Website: crate-barrel
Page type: stored-credit-cards
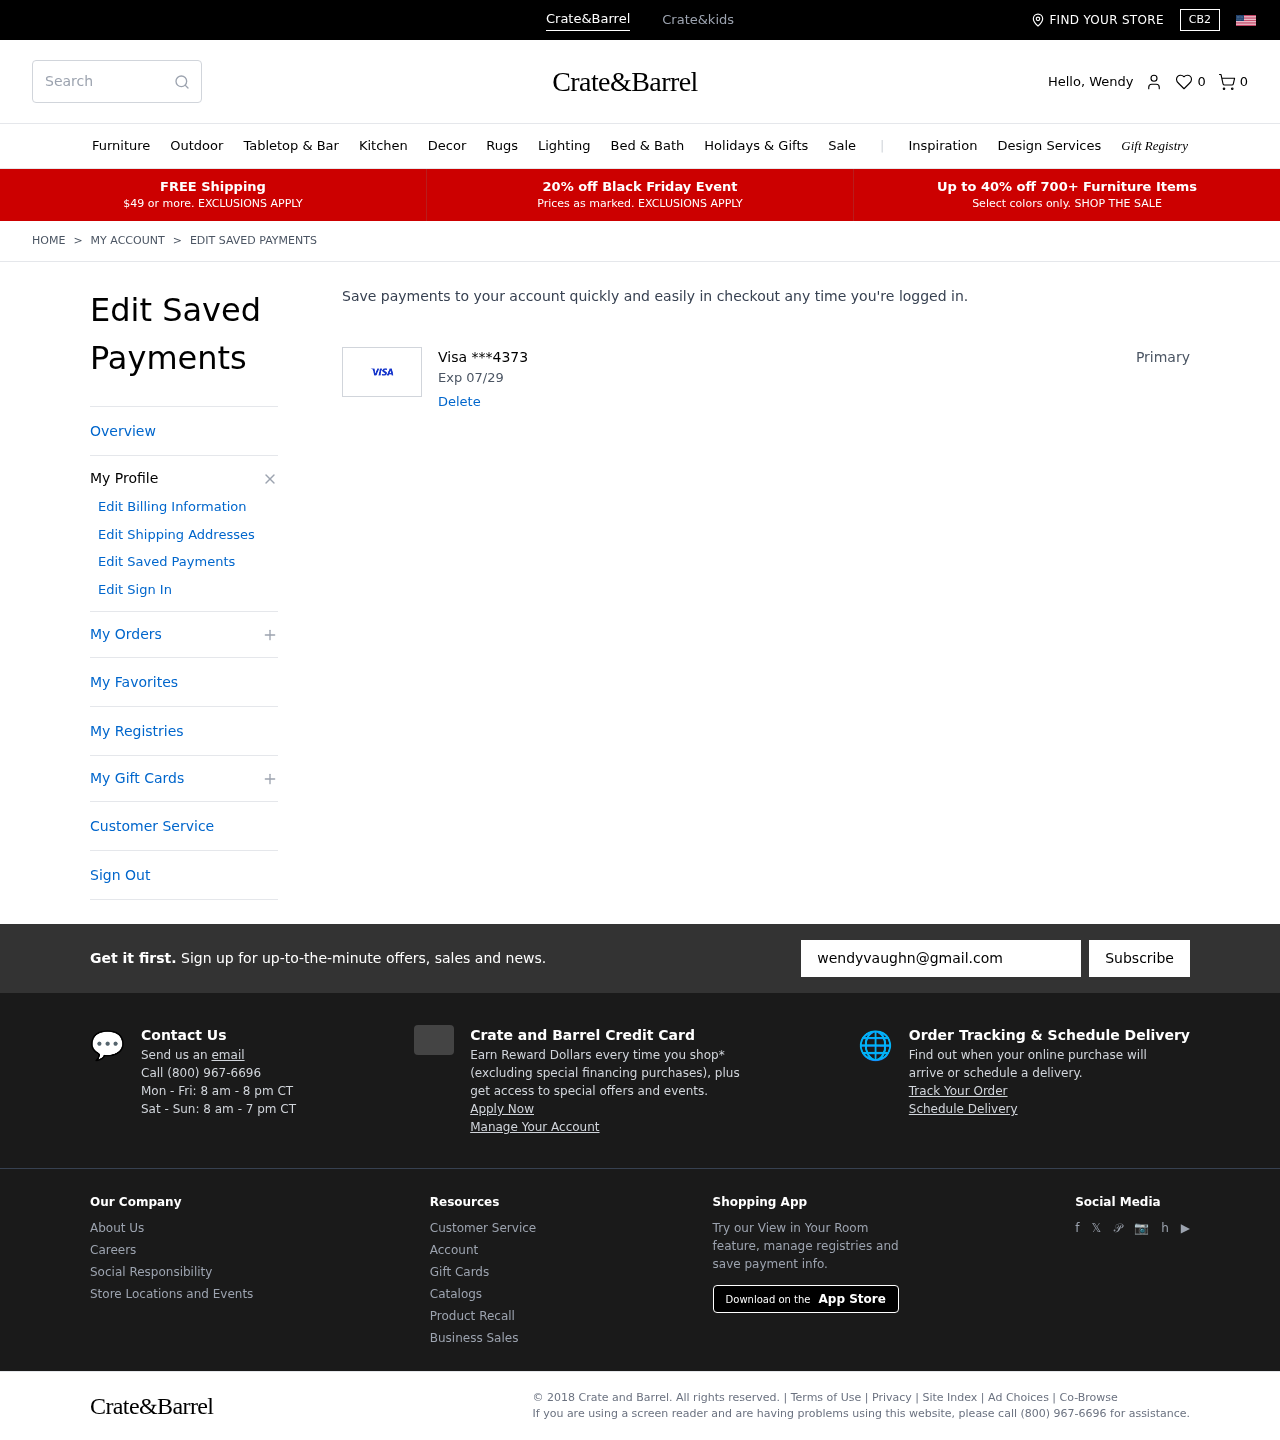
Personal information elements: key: PII_CARD_EXPIRY
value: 07/29
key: PII_CARD_LAST4
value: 4373
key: PII_CARD_TYPE
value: Visa
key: PII_FIRSTNAME
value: Wendy
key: PII_EMAIL
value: wendyvaughn@gmail.com
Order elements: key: ORDER_NUM_ITEMS
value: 0
Search elements: key: HEADER_SEARCH
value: Search
Other elements: key: FAVORITES_COUNT
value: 0